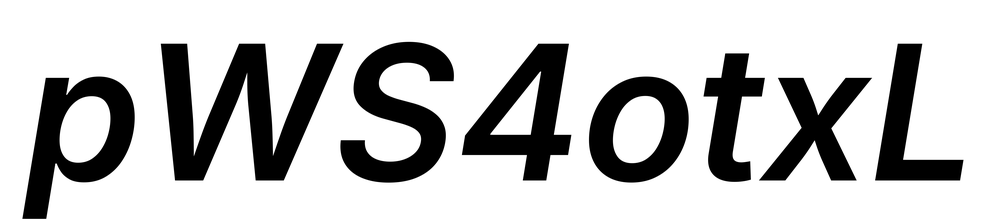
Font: Inter-Italic_SemiBold_Italic